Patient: sex M, age 47
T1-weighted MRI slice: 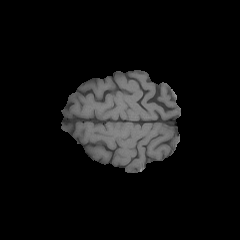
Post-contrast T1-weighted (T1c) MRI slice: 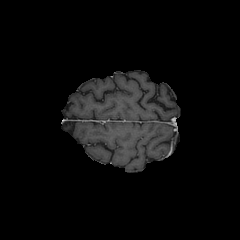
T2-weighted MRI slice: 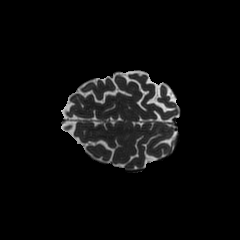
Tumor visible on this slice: no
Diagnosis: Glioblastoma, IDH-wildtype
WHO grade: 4